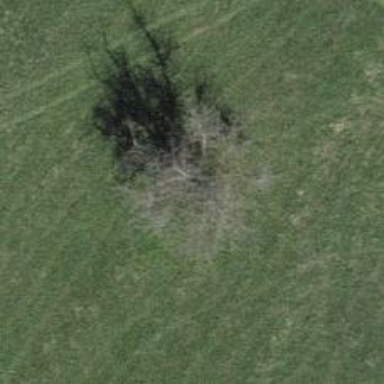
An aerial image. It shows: Beautiful tree in nature.